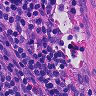
Metastatic tissue present: no